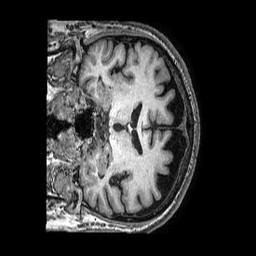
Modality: T1w
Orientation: coronal
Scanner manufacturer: philips
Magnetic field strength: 3 T
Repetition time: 0.007002 s
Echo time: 0.003193 s